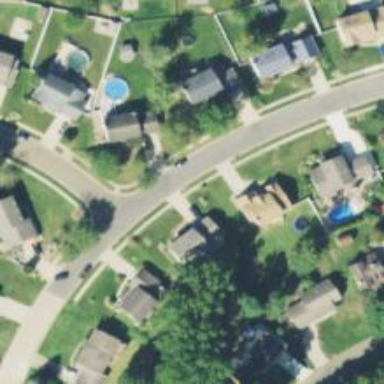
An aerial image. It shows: Residential road.